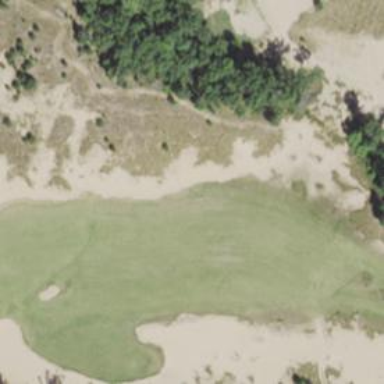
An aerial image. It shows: Golf hole.